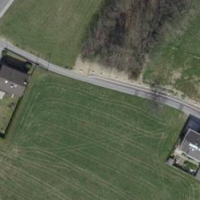
EUNIS habitat code: 55
Species observed at this site:
Ciconia ciconia